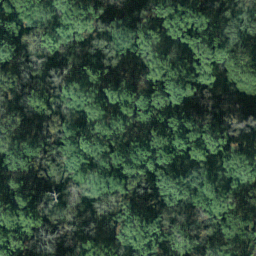
Label: forest